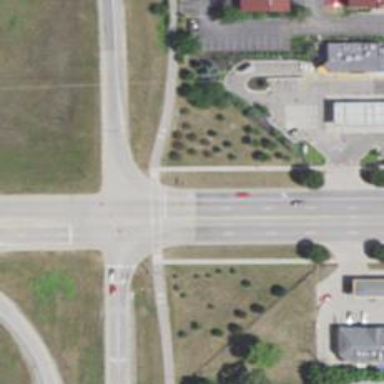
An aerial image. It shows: Marked crossing on cycleway.